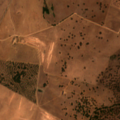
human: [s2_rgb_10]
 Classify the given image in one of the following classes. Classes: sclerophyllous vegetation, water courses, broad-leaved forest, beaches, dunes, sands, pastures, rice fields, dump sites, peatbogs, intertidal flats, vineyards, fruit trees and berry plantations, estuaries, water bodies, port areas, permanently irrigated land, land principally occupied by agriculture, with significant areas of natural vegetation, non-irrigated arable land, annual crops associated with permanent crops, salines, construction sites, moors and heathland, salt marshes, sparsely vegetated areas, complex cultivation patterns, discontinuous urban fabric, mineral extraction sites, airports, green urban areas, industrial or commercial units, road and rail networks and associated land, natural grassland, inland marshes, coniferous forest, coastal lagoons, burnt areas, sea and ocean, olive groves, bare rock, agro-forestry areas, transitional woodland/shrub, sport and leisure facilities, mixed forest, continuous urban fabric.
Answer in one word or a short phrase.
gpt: non-irrigated arable land, agro-forestry areas, transitional woodland/shrub